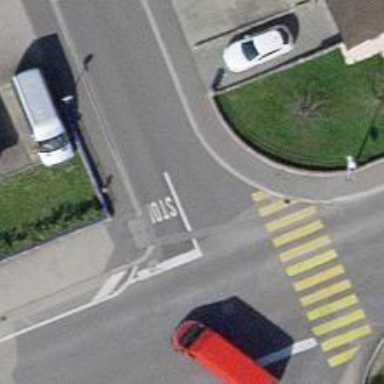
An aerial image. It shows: Asphalt footway with unmarked crossing.